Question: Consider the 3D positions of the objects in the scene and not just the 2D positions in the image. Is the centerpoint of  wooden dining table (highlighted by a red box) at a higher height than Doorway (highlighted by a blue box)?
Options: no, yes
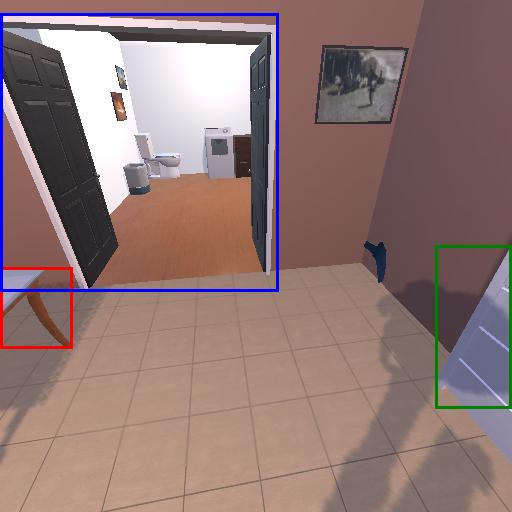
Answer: no